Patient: sex F, age 68
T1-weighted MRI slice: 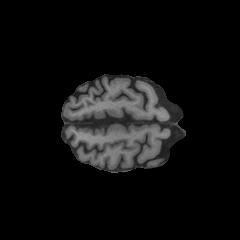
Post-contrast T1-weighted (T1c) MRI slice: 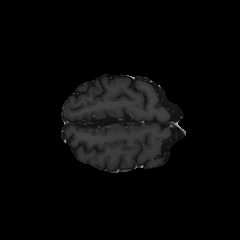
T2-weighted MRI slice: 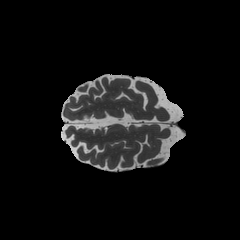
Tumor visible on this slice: no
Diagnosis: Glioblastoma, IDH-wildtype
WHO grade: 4